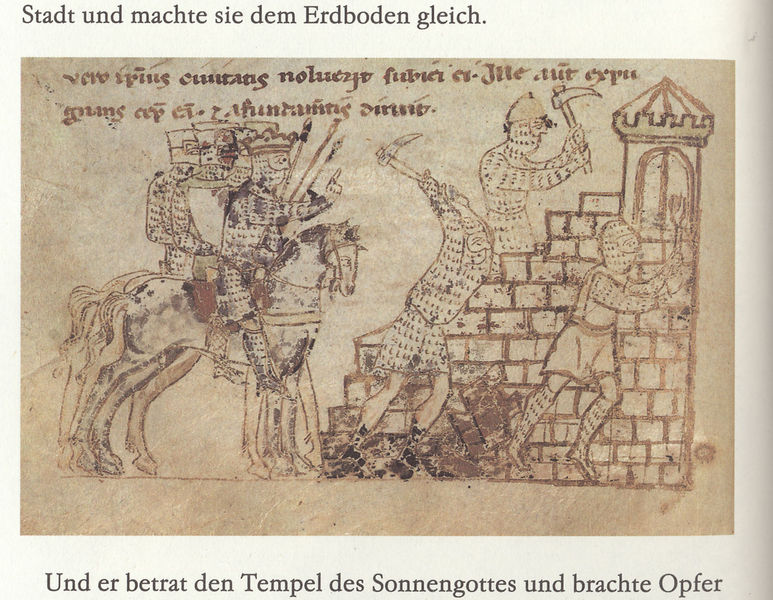
Titel: Alexanderroman
Institution: Leipzig, Stadtbibliothek
Schlagwörter: angriff, zeichnung, alt, pferd, pferde, reiter, turm, schrift, mauer, ziegel, farbe, arbeiter, könig, soldaten, ruine, burg, türmchen, uniform, ritter, rüstung, handwerker, kavallerie, krieger, opfer, speere, sonnengott, perd, hacke, handschrift, bauen, pickel, kettenhemd, minuskel